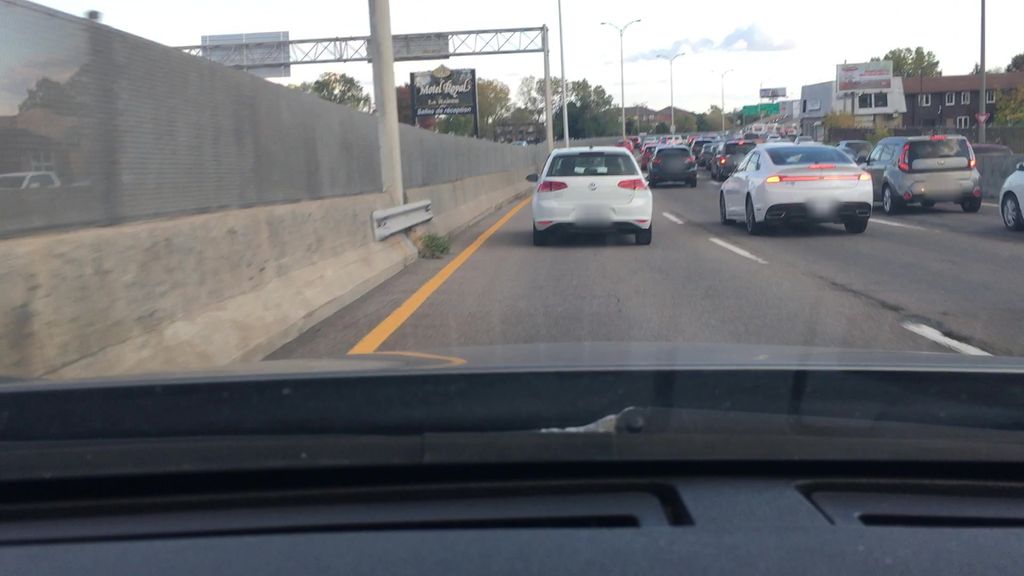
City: montreal